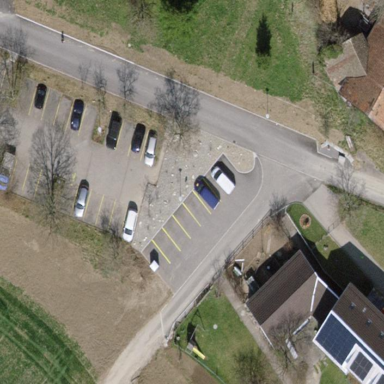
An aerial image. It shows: Street-side parking lot with asphalt surface.